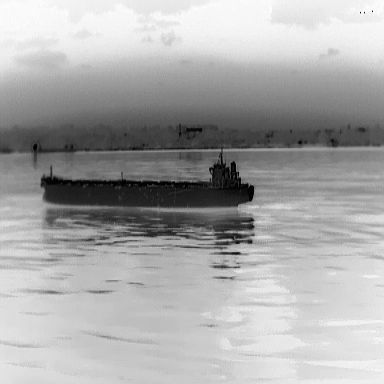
There is a liner in the infrared image.